Interaction volume radius: 5 \u00c5
Interaction volume height: 25 \u00c5
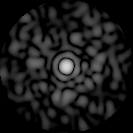
Disorder parameter: 0.801